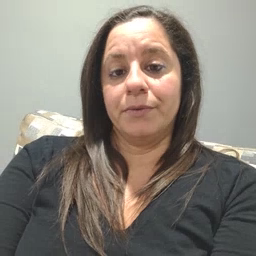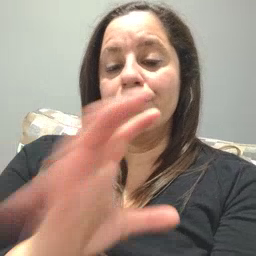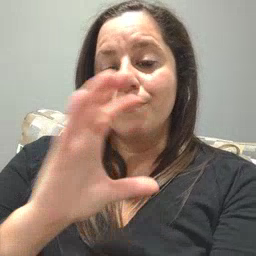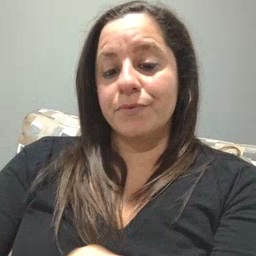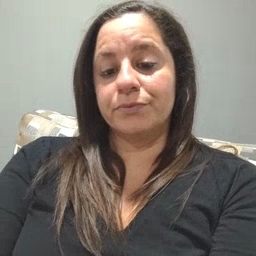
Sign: old